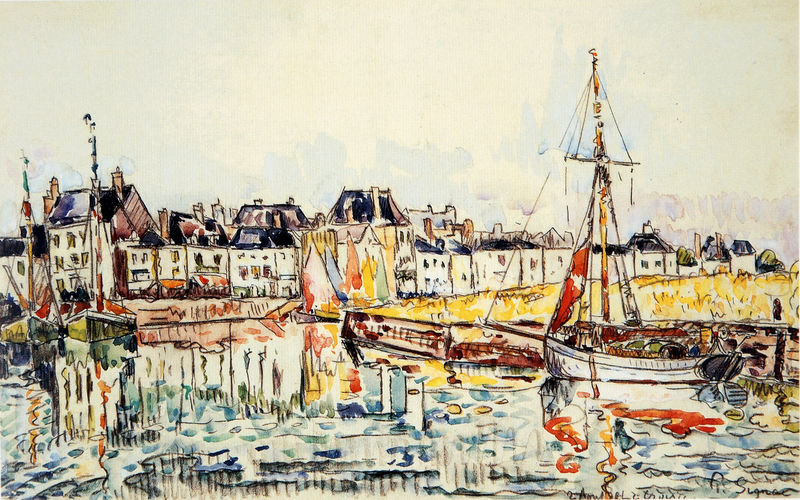
Titel: Le Croisic
Künstler: Paul Signac
Standort: New York (New York)
Institution: The Metropolitan Museum of Art
Schlagwörter: blau, himmel, körper, meer, wasser, wolken, aquarell, fluss, gelb, grün, impressionismus, landschaft, see, stadt, ufer, braun, bunt, fenster, frankreich, hell, orange, schwarz, weiss, zeichnung, dach, gebäude, haus, rot, wiese, expressionismus, malerei, signatur, feld, häuser, spiegelung, brücke, pastos, land, boot, boote, kamin, kamine, hellblau, farbig, küste, schiff, schiffe, schrift, segel, segelboot, sommer, wellen, ansicht, divisionismus, fahnen, fassade, fassaden, venedig, spiegelbild, mast, pointilismus, segelschiff, farben, leer, modern, dorf, dächer, giebel, schornsteine, farbe, violett, silhouette, hafen, wagen, anleger, kai, masten, promenade, steg, unruhe, wild, spiegeln, reflexion, segelboote, stadtansicht, punkte, tusche, mole, paul, strich, heiter, kunst, wimpel, reflektion, spiegelungen, signac, fröhlich, anlegestelle, amsterdam, paul klee, heck, yacht, häuserfront, einmaster, spieglung, anlegestellte, fassades, honfleur, neoimpressionisme, postimptessionismus, stralsund, wackelig, wasserspegelungen, reihenhäuser, stadtsilhouette, schidde, kreativität, schiffe himmel, mastz, mast#segel, jalousei, hafenwasser